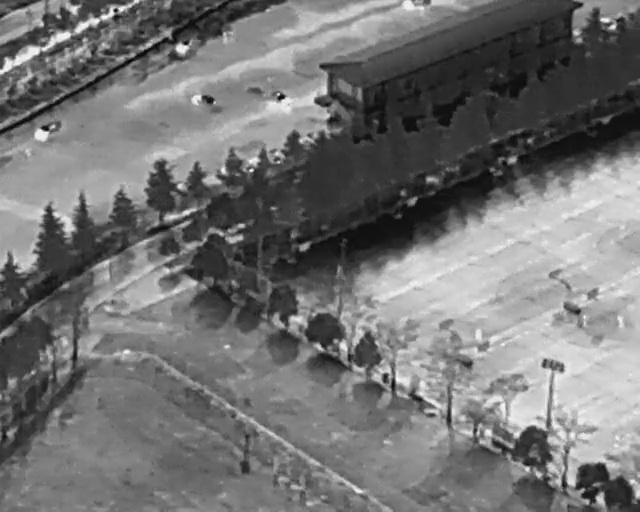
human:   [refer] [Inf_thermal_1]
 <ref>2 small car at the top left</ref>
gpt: <box>[[5, 22, 8, 28, 137], [27, 7, 30, 10, 40]]</box>

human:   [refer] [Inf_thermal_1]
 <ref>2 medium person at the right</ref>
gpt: <box>[[95, 61, 98, 63, 2], [73, 64, 76, 66, 2]]</box>

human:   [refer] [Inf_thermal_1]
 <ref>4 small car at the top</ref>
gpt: <box>[[30, 16, 33, 23, 43], [64, -2, 66, 4, 2], [42, 18, 45, 20, 142], [33, 6, 36, 8, 2]]</box>